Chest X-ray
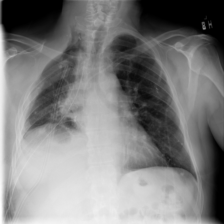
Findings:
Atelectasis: negative
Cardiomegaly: negative
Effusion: negative
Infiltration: negative
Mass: negative
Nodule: negative
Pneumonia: negative
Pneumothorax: negative
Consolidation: negative
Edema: negative
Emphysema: negative
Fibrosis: negative
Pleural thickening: negative
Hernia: negative